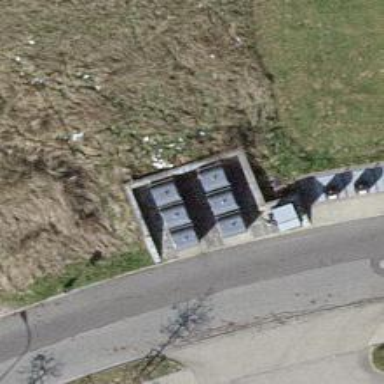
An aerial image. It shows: Recycling container at amenity designated for recycling.